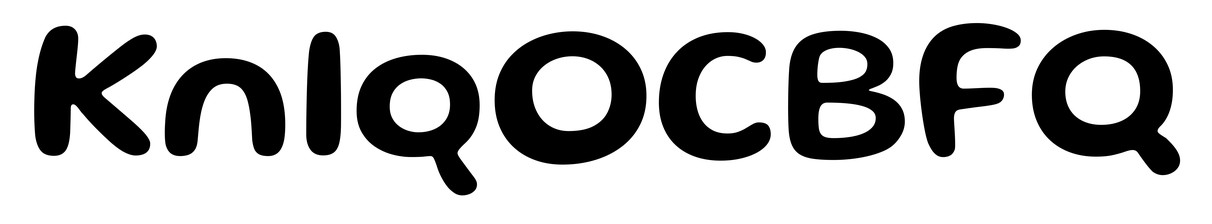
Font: Gluten_Medium